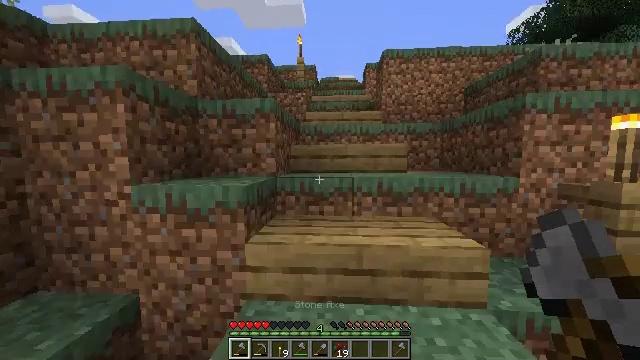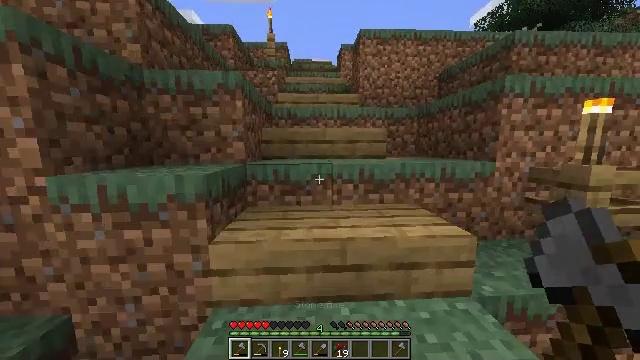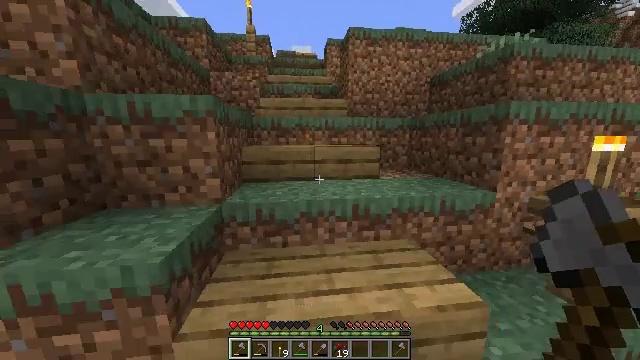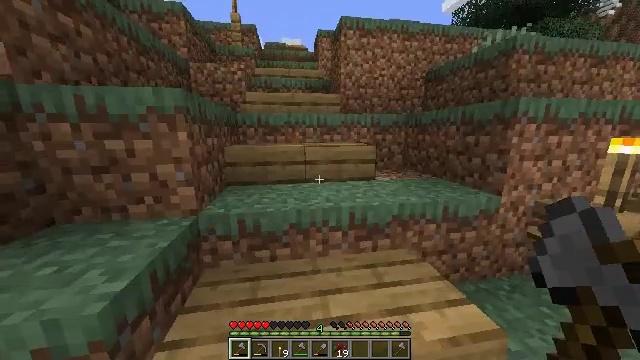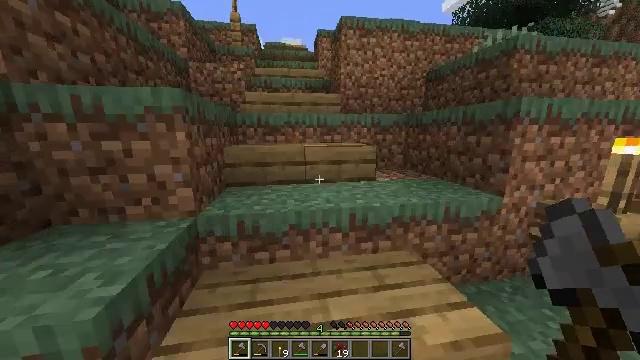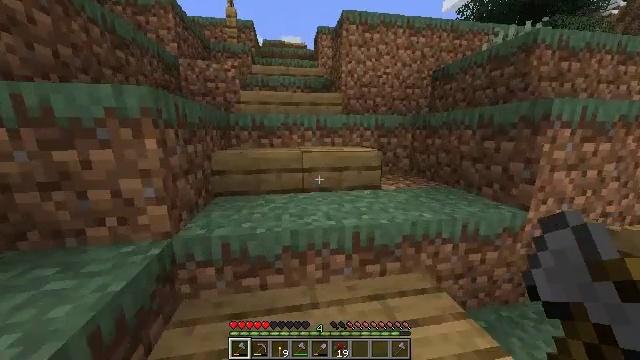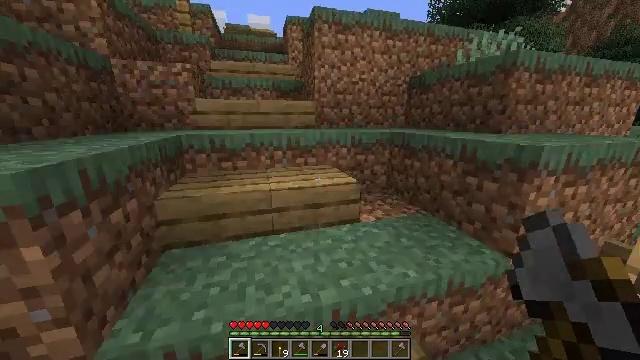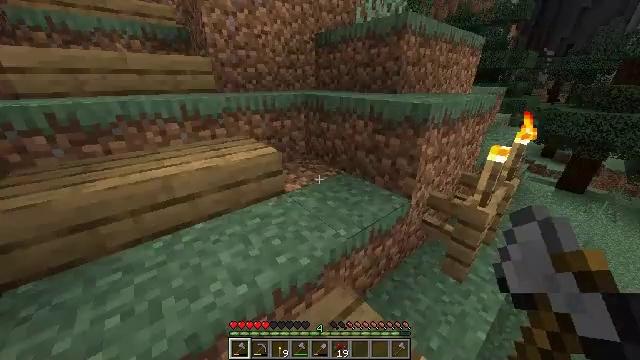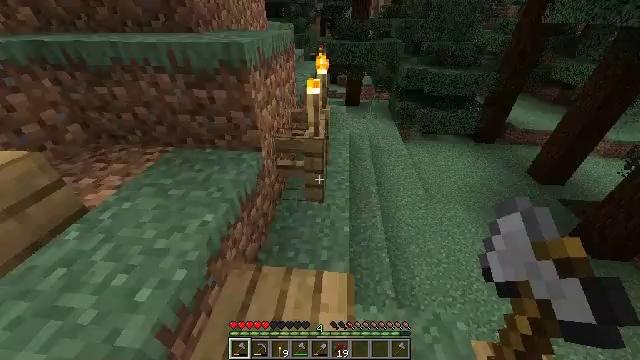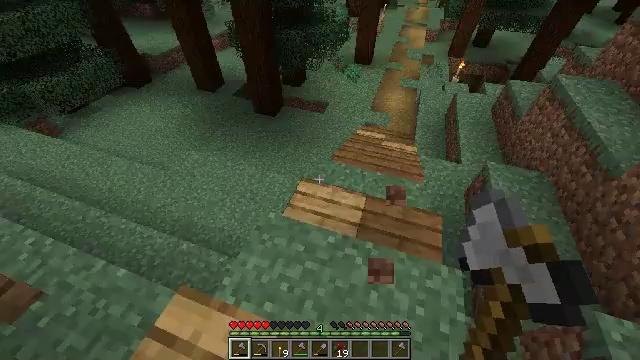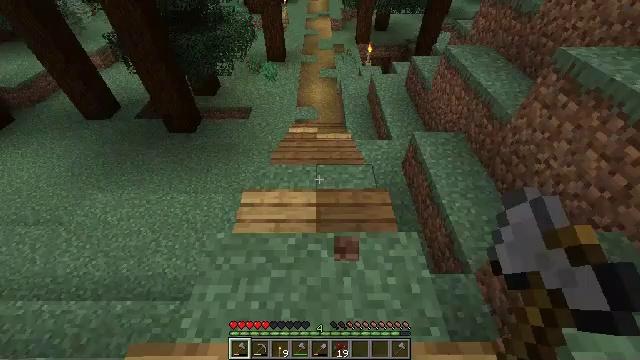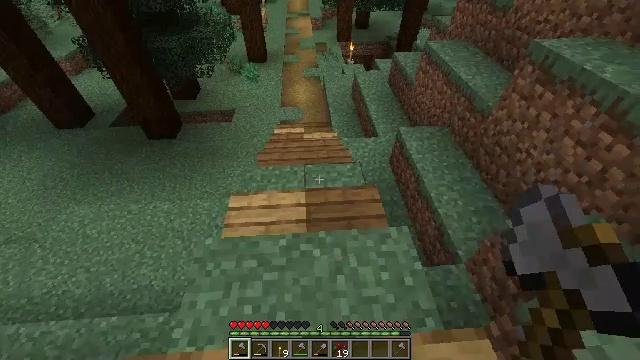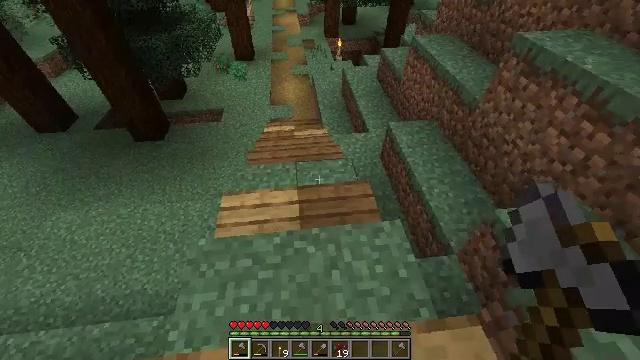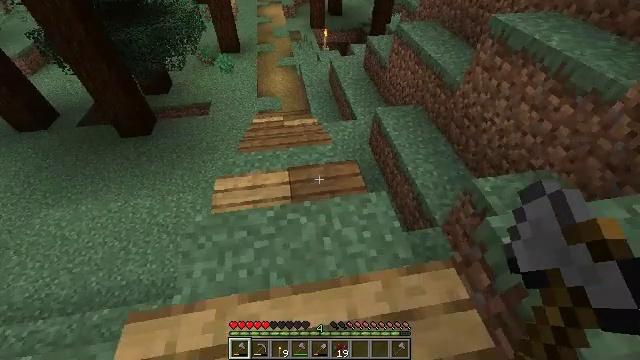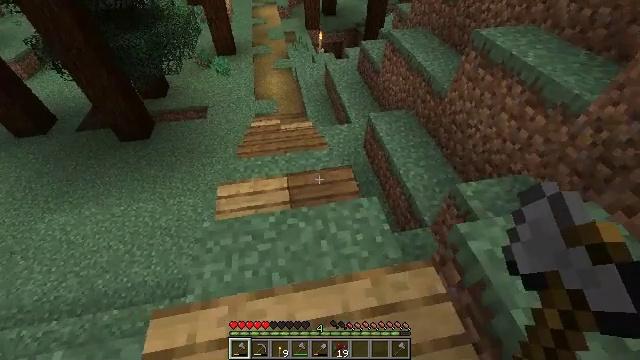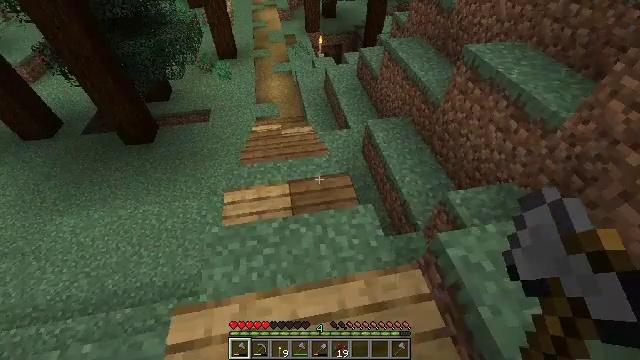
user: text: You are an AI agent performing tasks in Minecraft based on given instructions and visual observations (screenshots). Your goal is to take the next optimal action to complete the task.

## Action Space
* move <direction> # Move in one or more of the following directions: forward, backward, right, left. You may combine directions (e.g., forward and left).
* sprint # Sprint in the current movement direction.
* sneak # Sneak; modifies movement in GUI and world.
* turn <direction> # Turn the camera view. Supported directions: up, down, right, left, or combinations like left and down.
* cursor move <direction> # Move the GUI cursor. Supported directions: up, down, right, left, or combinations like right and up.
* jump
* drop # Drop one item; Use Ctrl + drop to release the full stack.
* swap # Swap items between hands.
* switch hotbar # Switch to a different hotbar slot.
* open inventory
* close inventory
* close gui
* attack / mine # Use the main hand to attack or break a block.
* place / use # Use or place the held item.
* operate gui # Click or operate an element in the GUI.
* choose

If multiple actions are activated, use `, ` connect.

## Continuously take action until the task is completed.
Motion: motion action
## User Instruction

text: Break the sunflower to collect it.
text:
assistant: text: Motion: move forward, turn right and down
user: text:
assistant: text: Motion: move forward, turn right and down
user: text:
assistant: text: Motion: move forward, turn right and down
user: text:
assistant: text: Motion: move forward
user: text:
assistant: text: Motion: move forward
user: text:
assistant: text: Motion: move forward, turn right and down
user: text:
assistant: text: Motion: turn right and down
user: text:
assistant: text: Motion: turn right and down
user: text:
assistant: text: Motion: turn right and down
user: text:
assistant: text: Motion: turn right
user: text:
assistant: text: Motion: turn right
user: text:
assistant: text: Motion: move back, turn right
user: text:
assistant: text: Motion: move back, turn right and down
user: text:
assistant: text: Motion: move back, turn right
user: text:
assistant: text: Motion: move back
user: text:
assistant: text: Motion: move back
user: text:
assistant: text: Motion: move back, turn right
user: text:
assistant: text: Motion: move back, turn right
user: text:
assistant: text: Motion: move back
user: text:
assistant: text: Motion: move back
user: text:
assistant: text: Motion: move back
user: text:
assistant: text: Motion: move back
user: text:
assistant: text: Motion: move back
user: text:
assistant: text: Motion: move back and move right
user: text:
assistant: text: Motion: move back and move right
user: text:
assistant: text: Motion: move back and move right
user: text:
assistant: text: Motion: move back and move right
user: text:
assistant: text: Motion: move back and move right
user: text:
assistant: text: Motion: move back and move right
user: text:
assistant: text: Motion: move back and move right